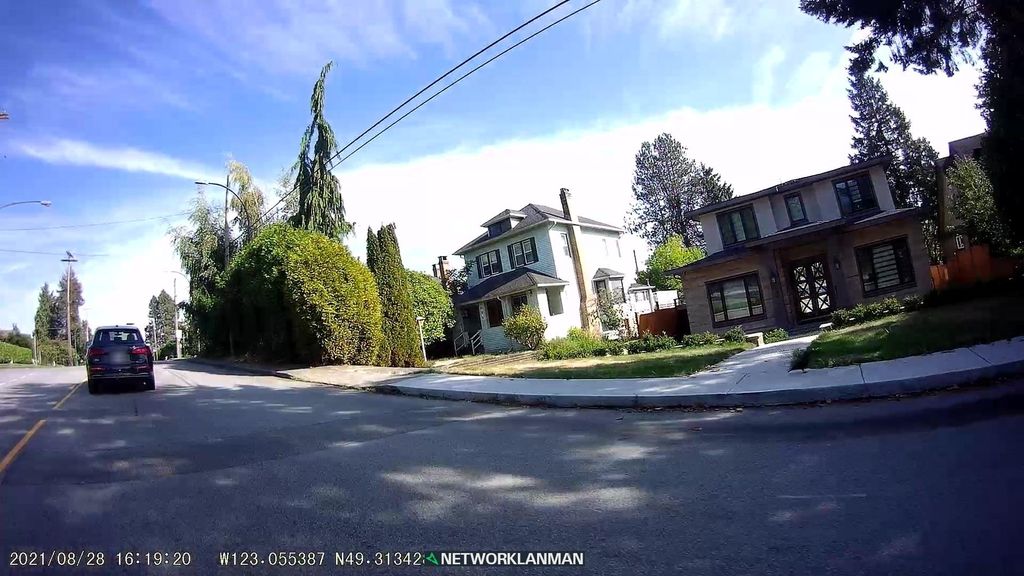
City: vancouver